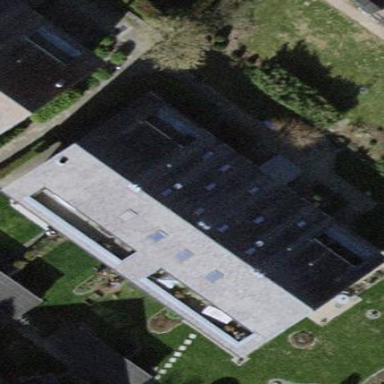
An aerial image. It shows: Terrace building.